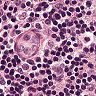
Metastatic tissue present: no